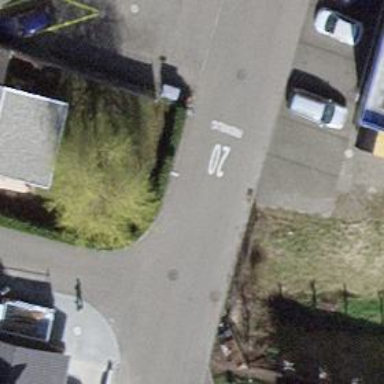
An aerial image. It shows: Smooth asphalt road in residential area.